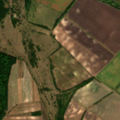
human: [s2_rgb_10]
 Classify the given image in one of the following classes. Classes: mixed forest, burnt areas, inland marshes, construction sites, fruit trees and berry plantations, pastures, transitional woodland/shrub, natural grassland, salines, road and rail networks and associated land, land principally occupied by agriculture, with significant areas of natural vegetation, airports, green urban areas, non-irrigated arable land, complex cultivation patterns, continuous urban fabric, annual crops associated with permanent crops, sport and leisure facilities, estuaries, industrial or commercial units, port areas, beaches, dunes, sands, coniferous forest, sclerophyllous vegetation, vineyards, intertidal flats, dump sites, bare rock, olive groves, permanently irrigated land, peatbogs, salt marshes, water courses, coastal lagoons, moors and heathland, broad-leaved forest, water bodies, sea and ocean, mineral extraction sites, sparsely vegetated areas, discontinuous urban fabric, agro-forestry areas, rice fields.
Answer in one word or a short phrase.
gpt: non-irrigated arable land, land principally occupied by agriculture, with significant areas of natural vegetation, broad-leaved forest, transitional woodland/shrub